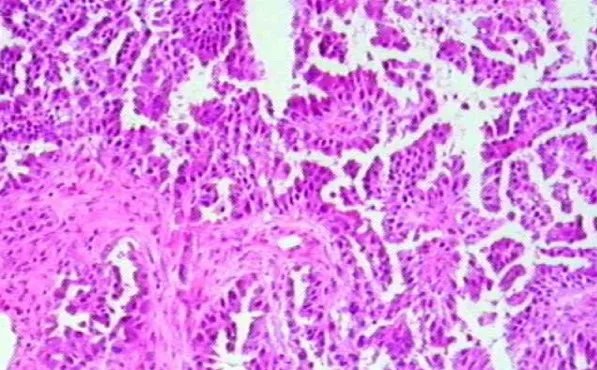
CT guided aspiration of bilateral adrenals showing metastatic adenocarcinoma.
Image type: pathology (h&e)